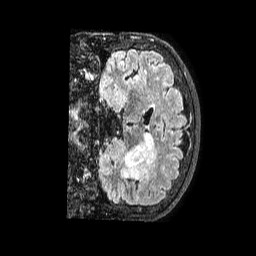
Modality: FLAIR
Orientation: coronal
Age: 67
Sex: female
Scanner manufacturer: philips
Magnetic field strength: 1.5 T
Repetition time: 4.8 s
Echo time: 0.38 s